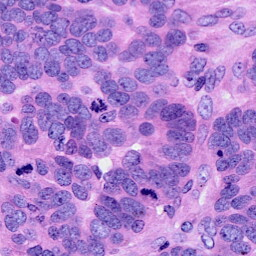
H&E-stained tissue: Ovarian